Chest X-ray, PA view. Patient: 12 years old, sex M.
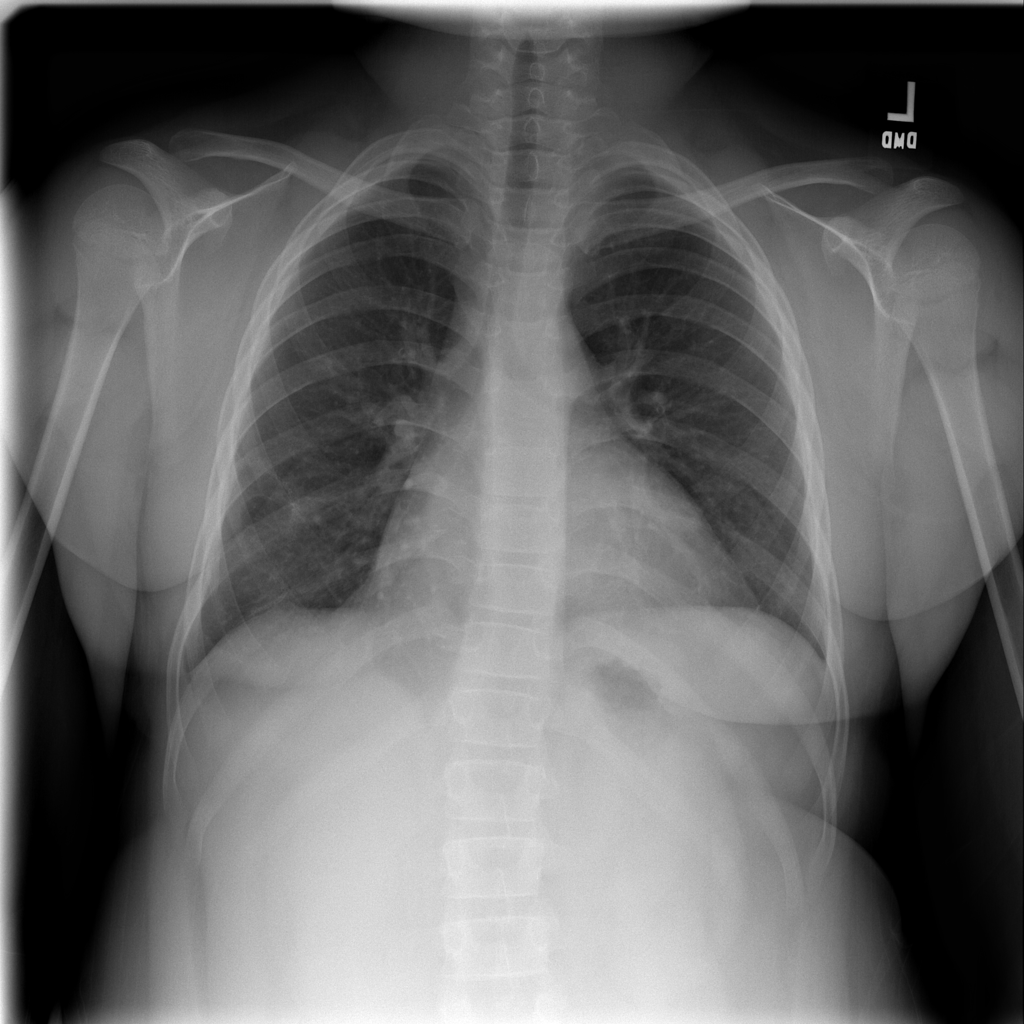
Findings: No Finding